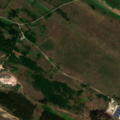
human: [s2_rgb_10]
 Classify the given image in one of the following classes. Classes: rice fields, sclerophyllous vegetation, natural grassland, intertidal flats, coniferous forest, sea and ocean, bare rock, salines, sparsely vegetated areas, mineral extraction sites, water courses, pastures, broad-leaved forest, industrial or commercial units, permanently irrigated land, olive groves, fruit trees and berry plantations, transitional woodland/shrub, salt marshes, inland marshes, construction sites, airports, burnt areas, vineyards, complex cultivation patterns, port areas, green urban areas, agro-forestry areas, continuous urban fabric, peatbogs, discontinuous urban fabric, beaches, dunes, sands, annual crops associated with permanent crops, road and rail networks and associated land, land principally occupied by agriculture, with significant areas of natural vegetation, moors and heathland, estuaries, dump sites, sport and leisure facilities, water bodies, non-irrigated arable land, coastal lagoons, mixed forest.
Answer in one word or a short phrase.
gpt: industrial or commercial units, non-irrigated arable land, pastures, coniferous forest, transitional woodland/shrub